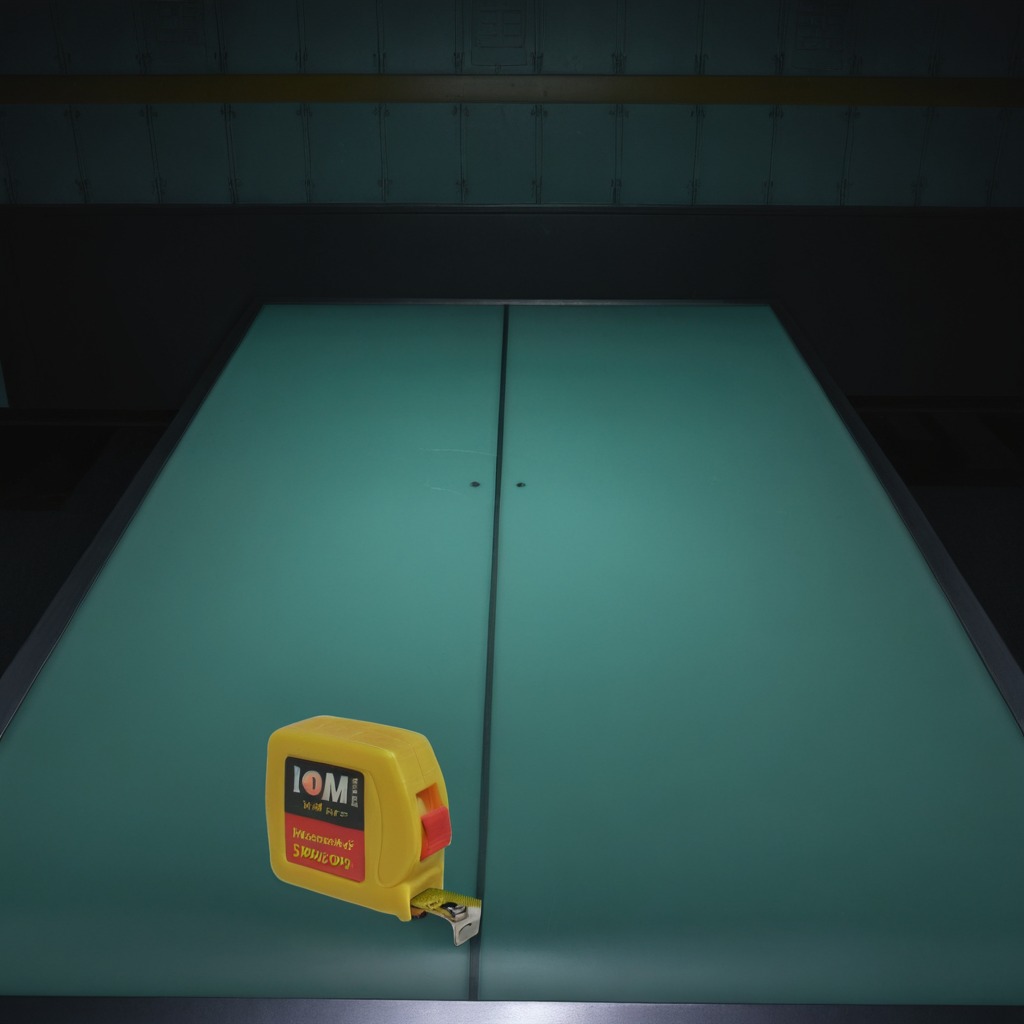
A measuring tape is lying on a clean empty table in a railway signal maintenance room lit by harsh overhead fluorescents photorealistic surface textures crisp shadows high dynamic range